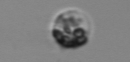
Label: Amoeba